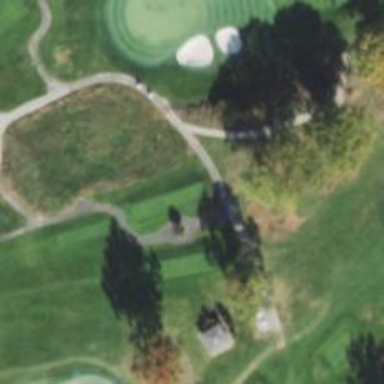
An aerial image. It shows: Golf tee.